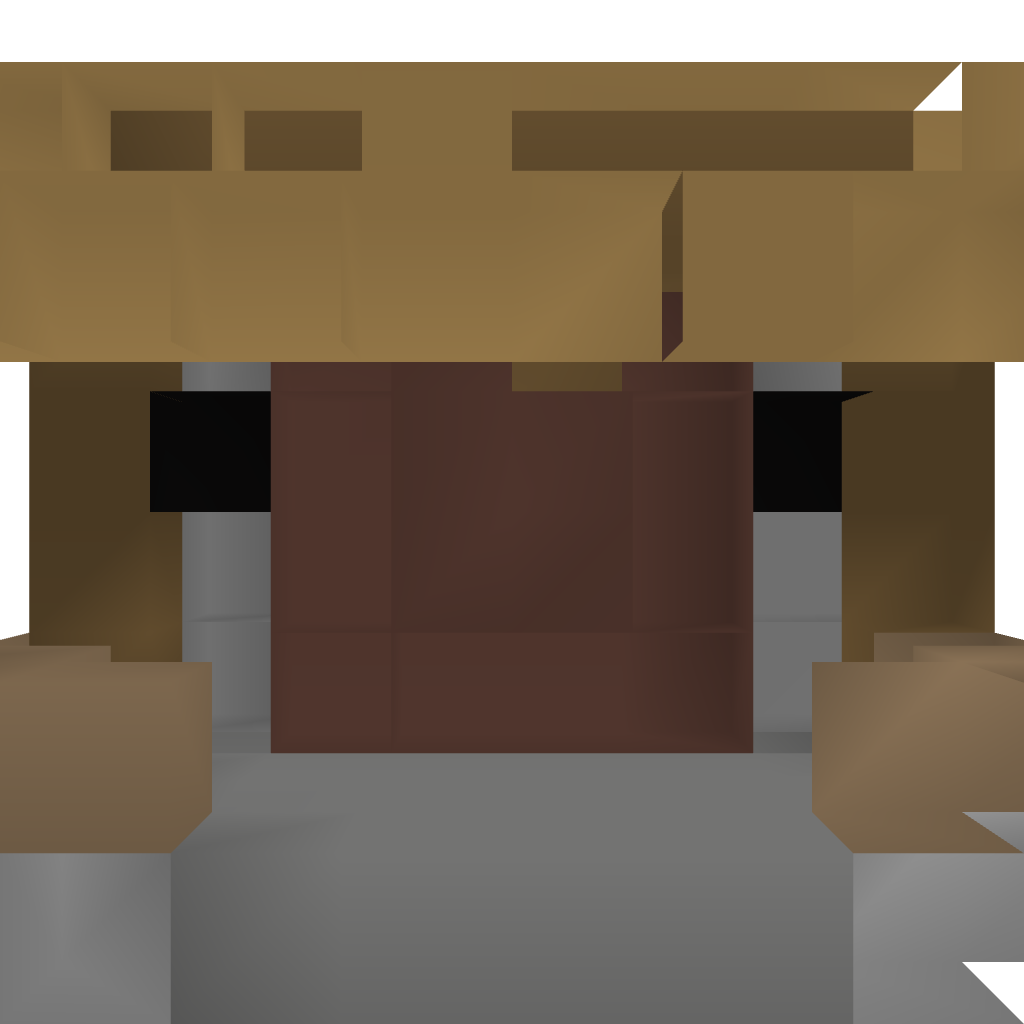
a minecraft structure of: Farm - Cocoa